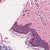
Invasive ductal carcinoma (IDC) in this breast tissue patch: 0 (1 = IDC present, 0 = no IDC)